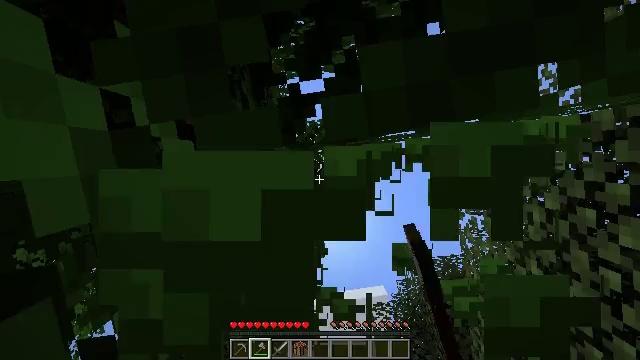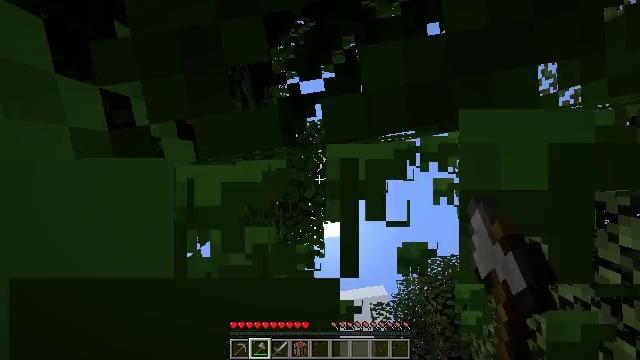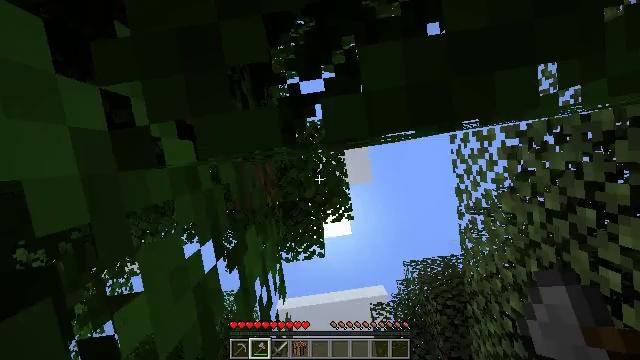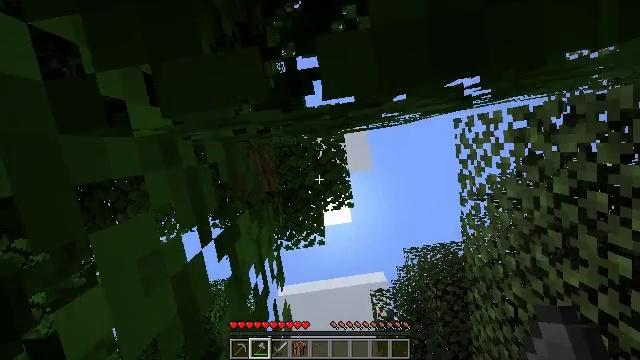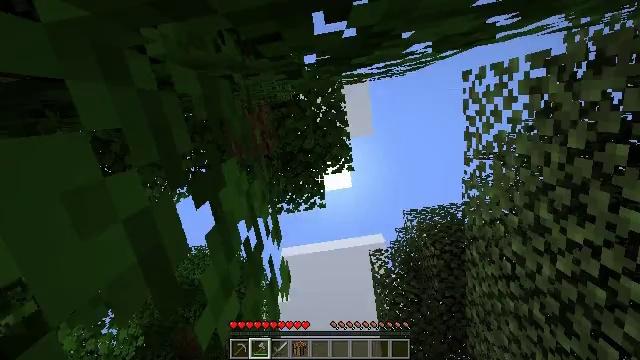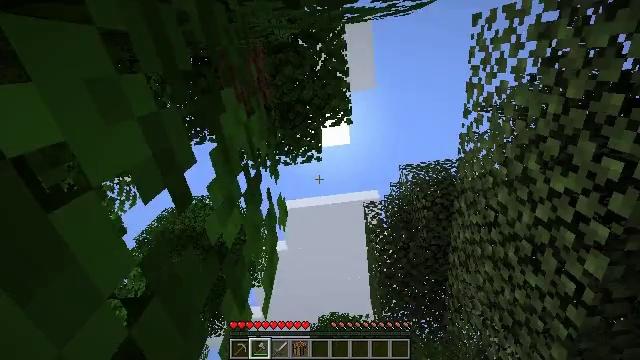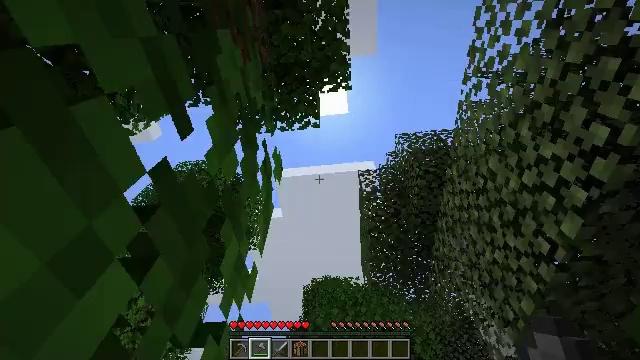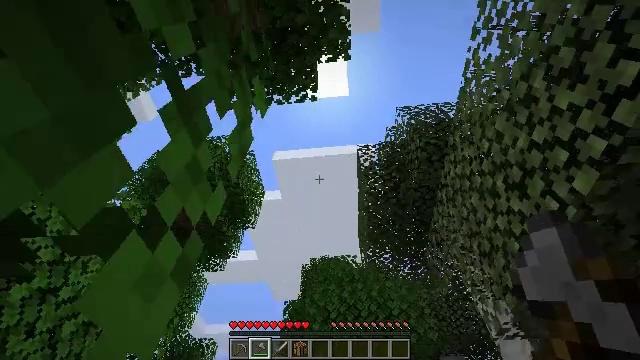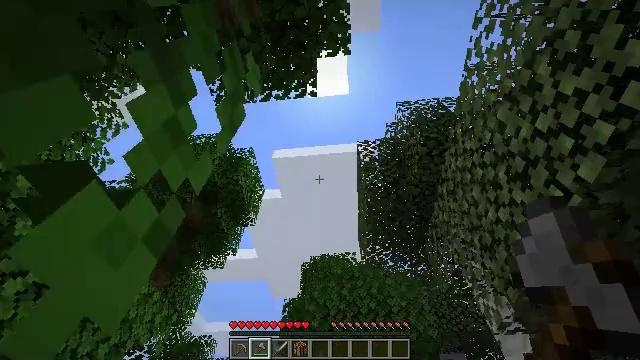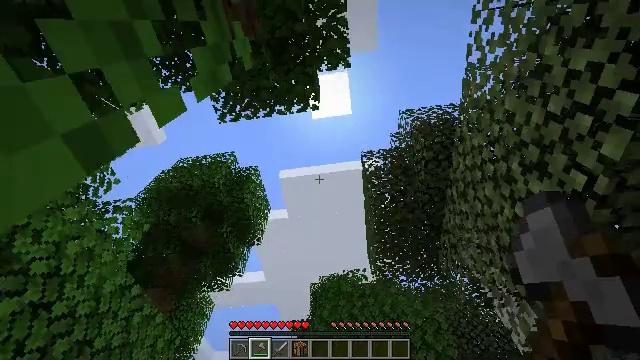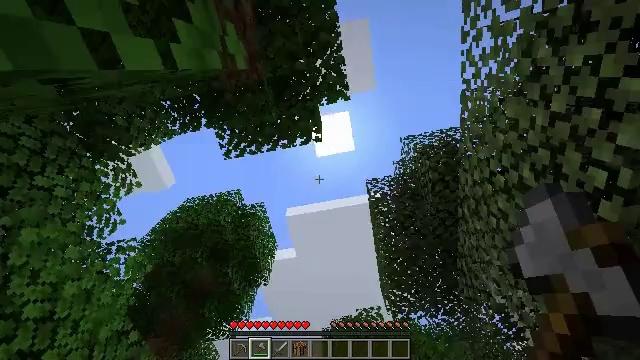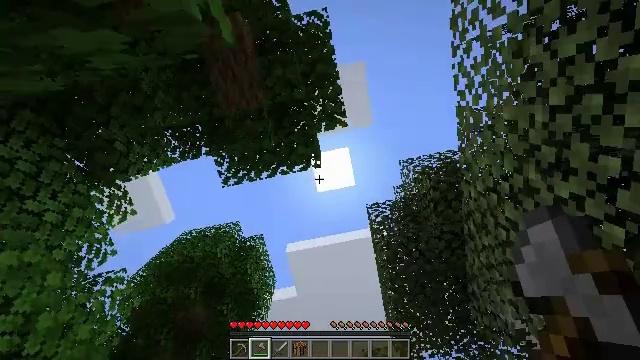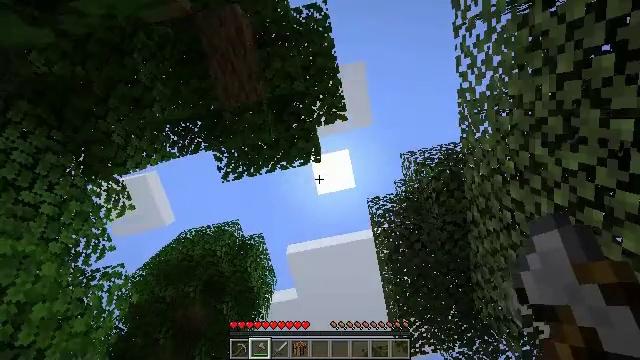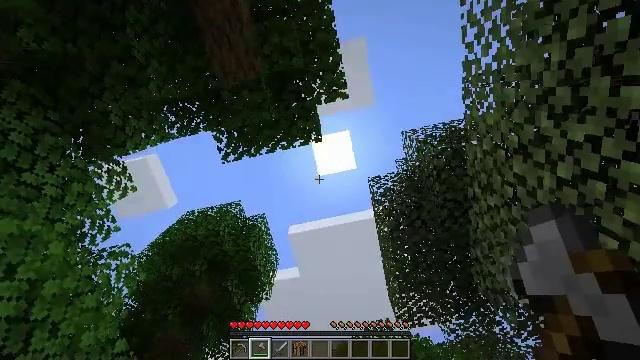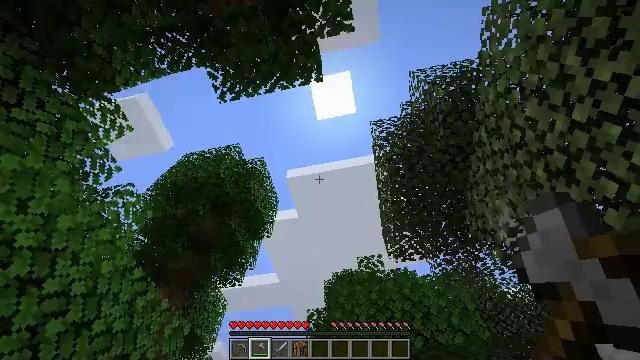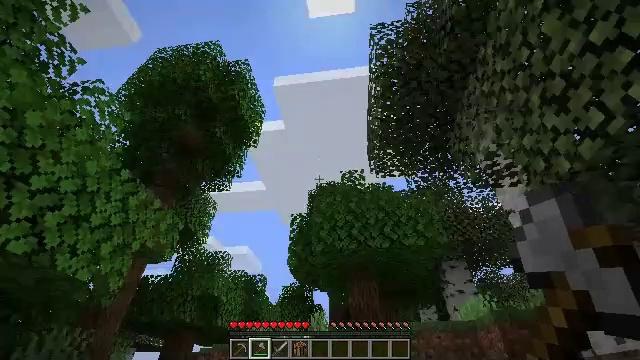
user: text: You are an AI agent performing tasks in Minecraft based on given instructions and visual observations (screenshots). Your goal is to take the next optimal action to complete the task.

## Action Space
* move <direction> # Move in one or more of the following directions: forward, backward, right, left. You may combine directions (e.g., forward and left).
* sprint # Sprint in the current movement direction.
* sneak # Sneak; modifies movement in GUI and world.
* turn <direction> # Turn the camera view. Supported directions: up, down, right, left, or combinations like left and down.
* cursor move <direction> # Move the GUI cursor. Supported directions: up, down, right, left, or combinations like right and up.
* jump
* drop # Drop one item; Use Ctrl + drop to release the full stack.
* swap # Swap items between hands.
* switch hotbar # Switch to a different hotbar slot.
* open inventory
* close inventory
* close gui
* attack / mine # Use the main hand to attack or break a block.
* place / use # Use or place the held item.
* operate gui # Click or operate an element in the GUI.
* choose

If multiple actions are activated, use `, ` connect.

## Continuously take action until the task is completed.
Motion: motion action
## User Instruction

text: Collect the lily of the valley from the ground.
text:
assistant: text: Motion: attack / mine
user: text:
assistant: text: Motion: attack / mine
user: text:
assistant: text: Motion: move forward, turn down, attack / mine, jump
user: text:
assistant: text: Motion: move forward, turn down, attack / mine, jump
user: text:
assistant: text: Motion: move forward, turn right and down, jump
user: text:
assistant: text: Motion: move forward, turn right and down, jump
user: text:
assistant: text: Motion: move forward, turn down, jump
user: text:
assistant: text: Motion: move forward
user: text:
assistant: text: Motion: move forward, turn left and up
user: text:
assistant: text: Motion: move forward, turn left and up
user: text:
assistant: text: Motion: move forward, turn up
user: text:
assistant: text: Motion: move forward
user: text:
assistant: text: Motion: move forward, turn down
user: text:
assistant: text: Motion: move forward, turn right and down
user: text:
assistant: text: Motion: move forward, turn right and down
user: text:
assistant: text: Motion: move forward, turn right and down
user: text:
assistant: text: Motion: move forward, turn right and down
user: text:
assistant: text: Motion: move forward, turn down
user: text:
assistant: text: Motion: move forward, turn down
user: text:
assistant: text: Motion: move forward, turn down, jump
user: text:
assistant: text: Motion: move forward, turn down, jump
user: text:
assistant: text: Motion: move forward, jump
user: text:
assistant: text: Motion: move forward, jump
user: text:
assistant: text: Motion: move forward
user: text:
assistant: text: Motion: move forward, turn left
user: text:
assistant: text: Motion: move forward, turn left and down
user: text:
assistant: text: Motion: move forward
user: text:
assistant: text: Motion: move forward, turn left
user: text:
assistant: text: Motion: move forward, turn left
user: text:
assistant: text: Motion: move forward, turn left